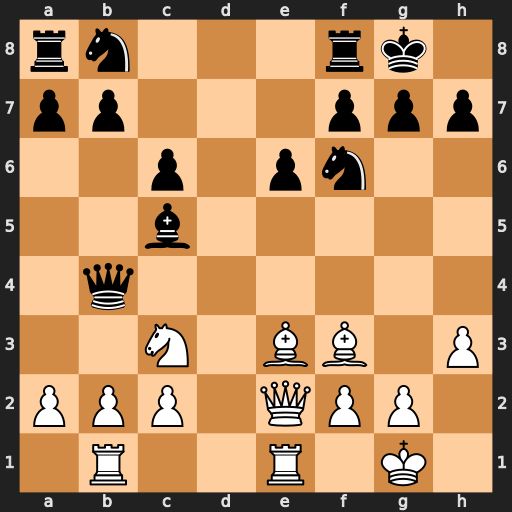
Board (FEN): rn3rk1/pp3ppp/2p1pn2/2b5/1q6/2N1BB1P/PPP1QPP1/1R2R1K1
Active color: w
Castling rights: -
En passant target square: -
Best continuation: a3 Qb6 Na4 Bxe3 Nxb6